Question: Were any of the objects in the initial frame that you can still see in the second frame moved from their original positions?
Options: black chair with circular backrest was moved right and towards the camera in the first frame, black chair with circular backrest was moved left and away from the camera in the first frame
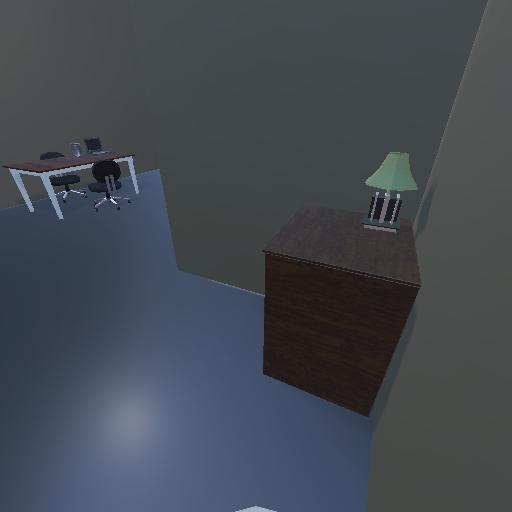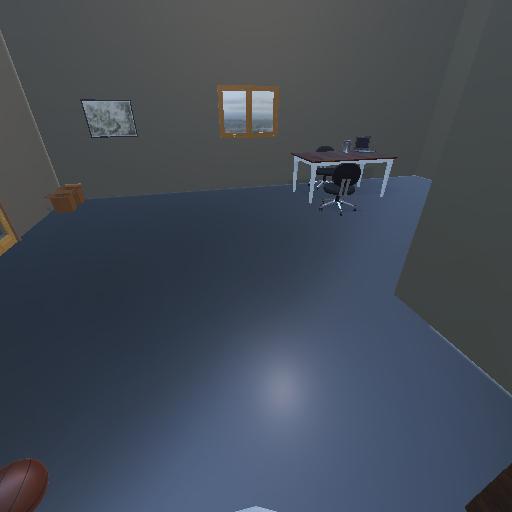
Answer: black chair with circular backrest was moved right and towards the camera in the first frame